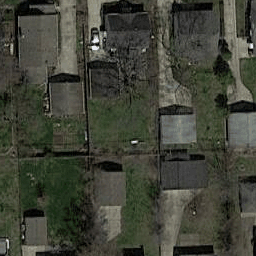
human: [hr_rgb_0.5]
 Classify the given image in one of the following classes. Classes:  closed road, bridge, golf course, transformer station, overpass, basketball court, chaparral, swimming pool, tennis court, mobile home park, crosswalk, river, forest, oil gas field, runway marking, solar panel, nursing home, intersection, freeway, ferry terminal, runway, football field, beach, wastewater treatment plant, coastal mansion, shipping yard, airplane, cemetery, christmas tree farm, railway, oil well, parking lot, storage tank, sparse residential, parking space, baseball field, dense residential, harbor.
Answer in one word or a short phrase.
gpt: dense residential